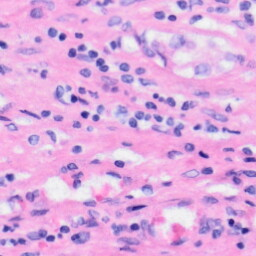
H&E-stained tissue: Liver